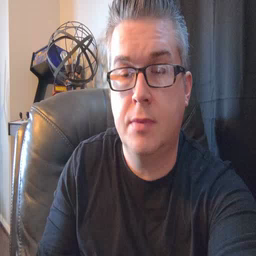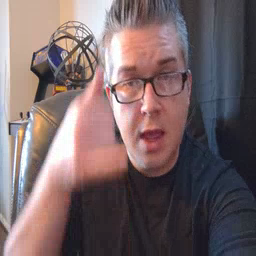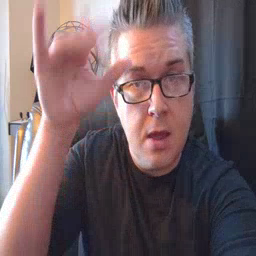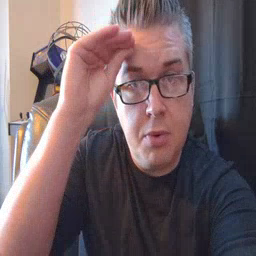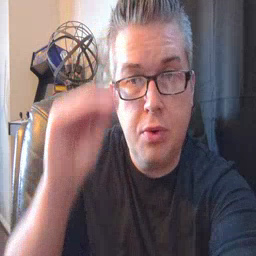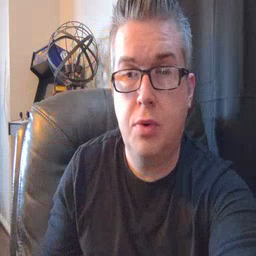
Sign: cowboy